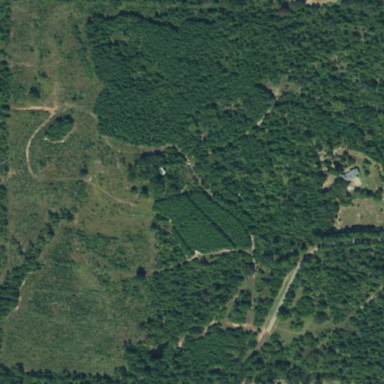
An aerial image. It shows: Evergreen forest with needle-leaved trees.